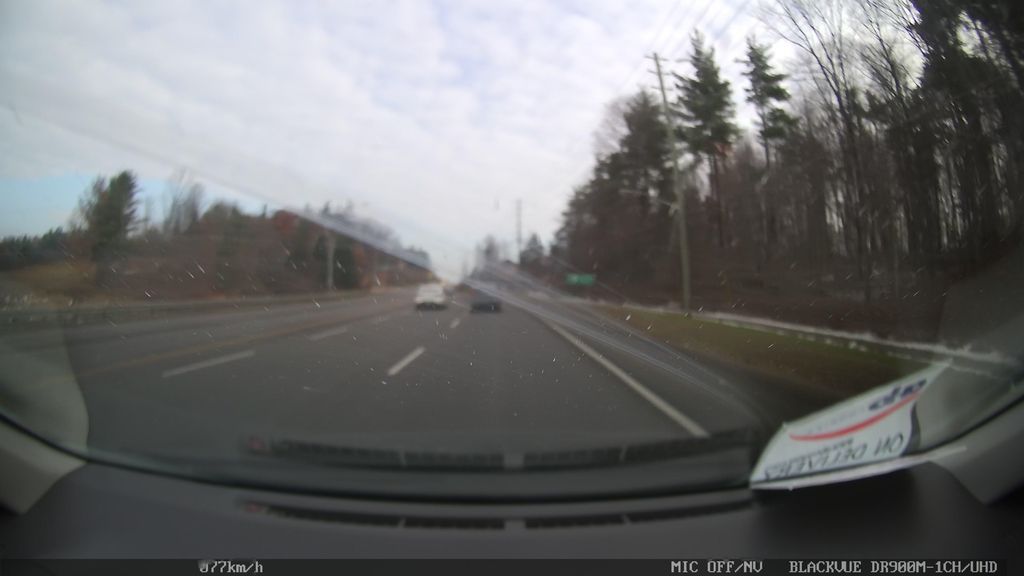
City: toronto